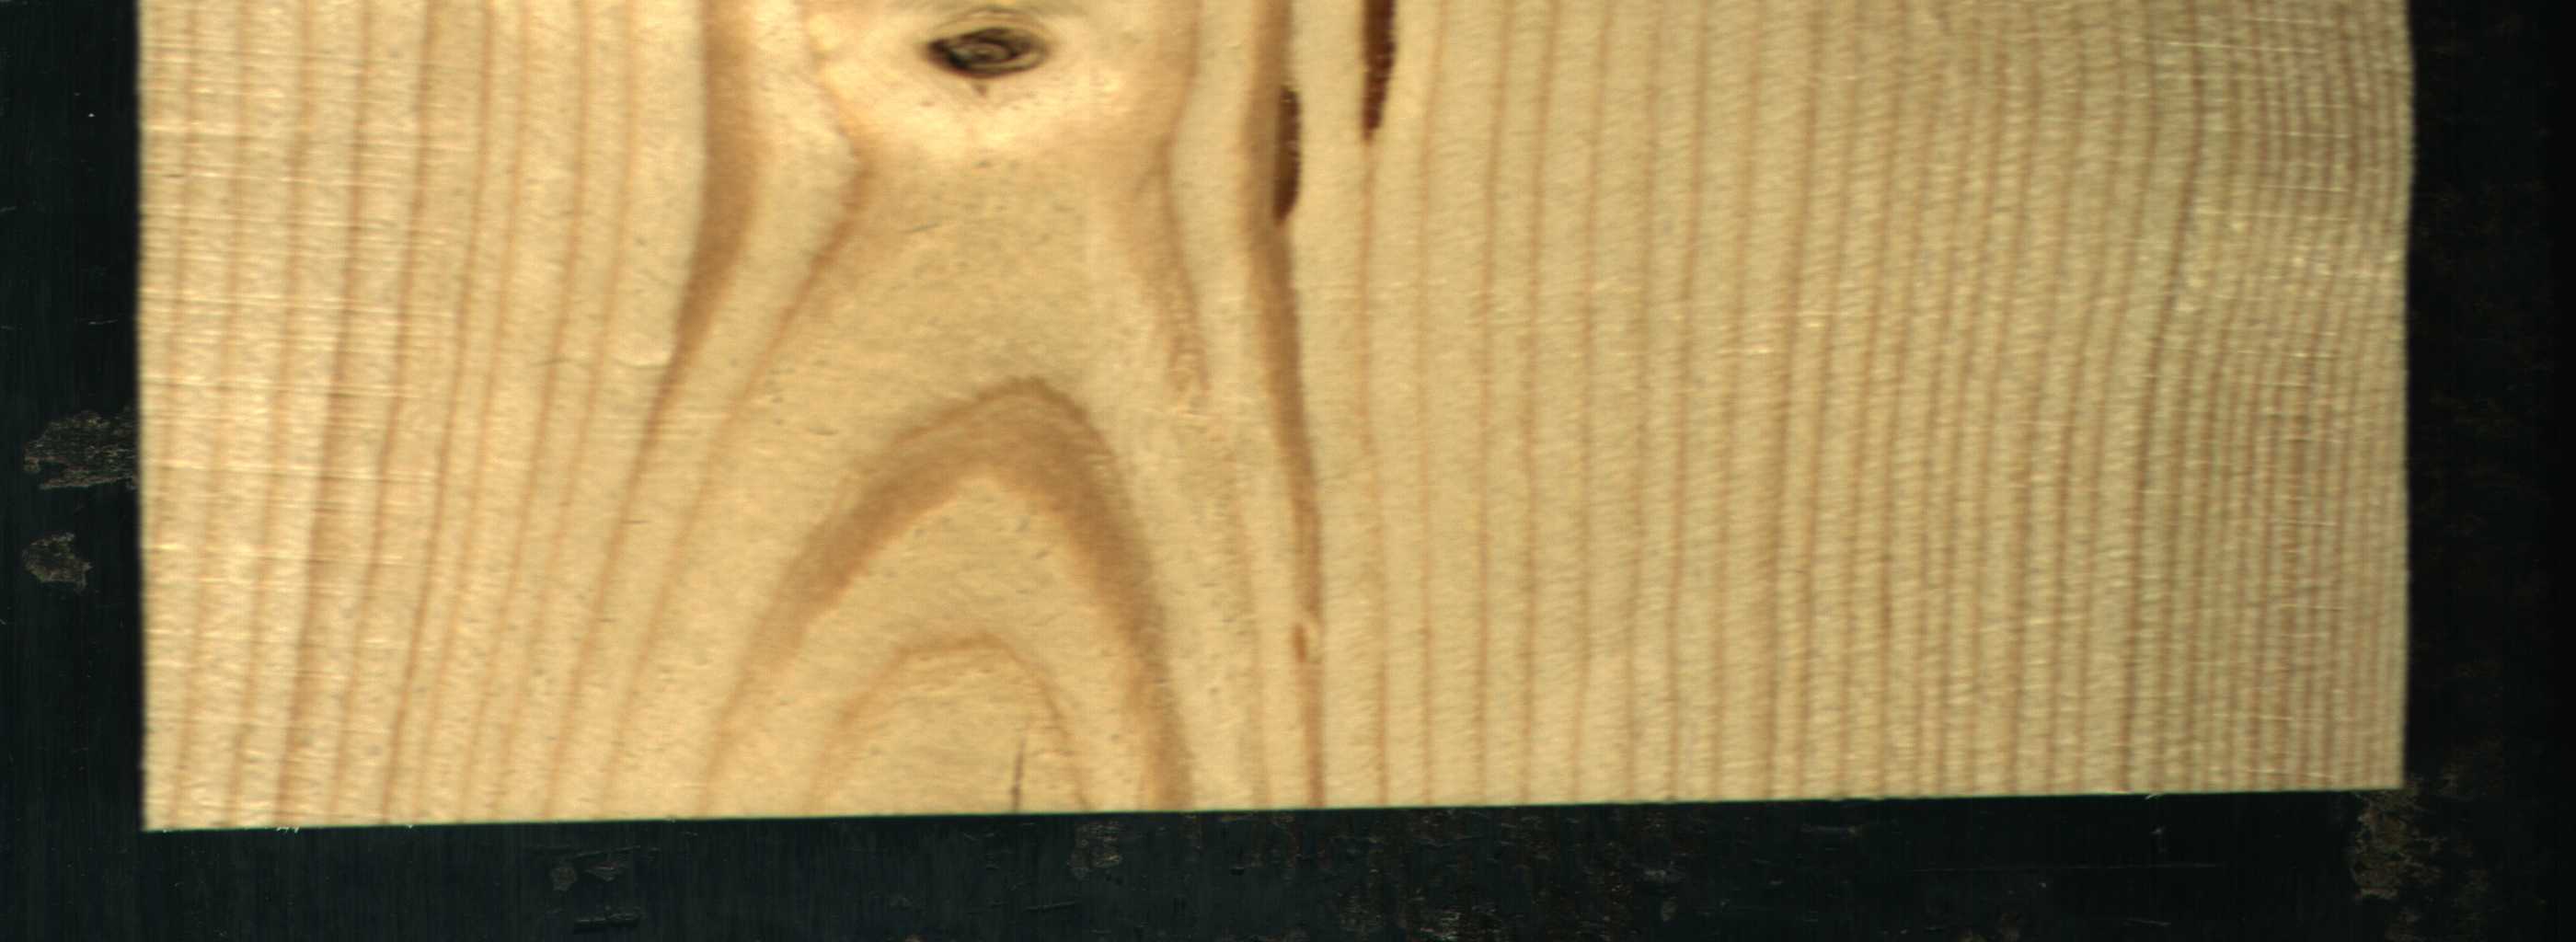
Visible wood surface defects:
resin
resin
Dead_Knot